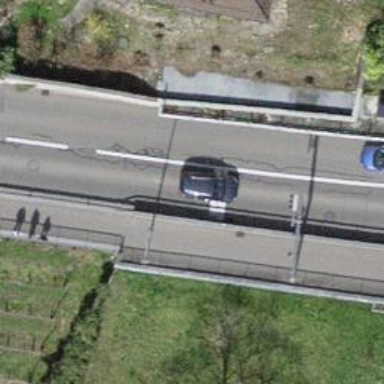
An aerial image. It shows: Road with traffic signals.